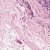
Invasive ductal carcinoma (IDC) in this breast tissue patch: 0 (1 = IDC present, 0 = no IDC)